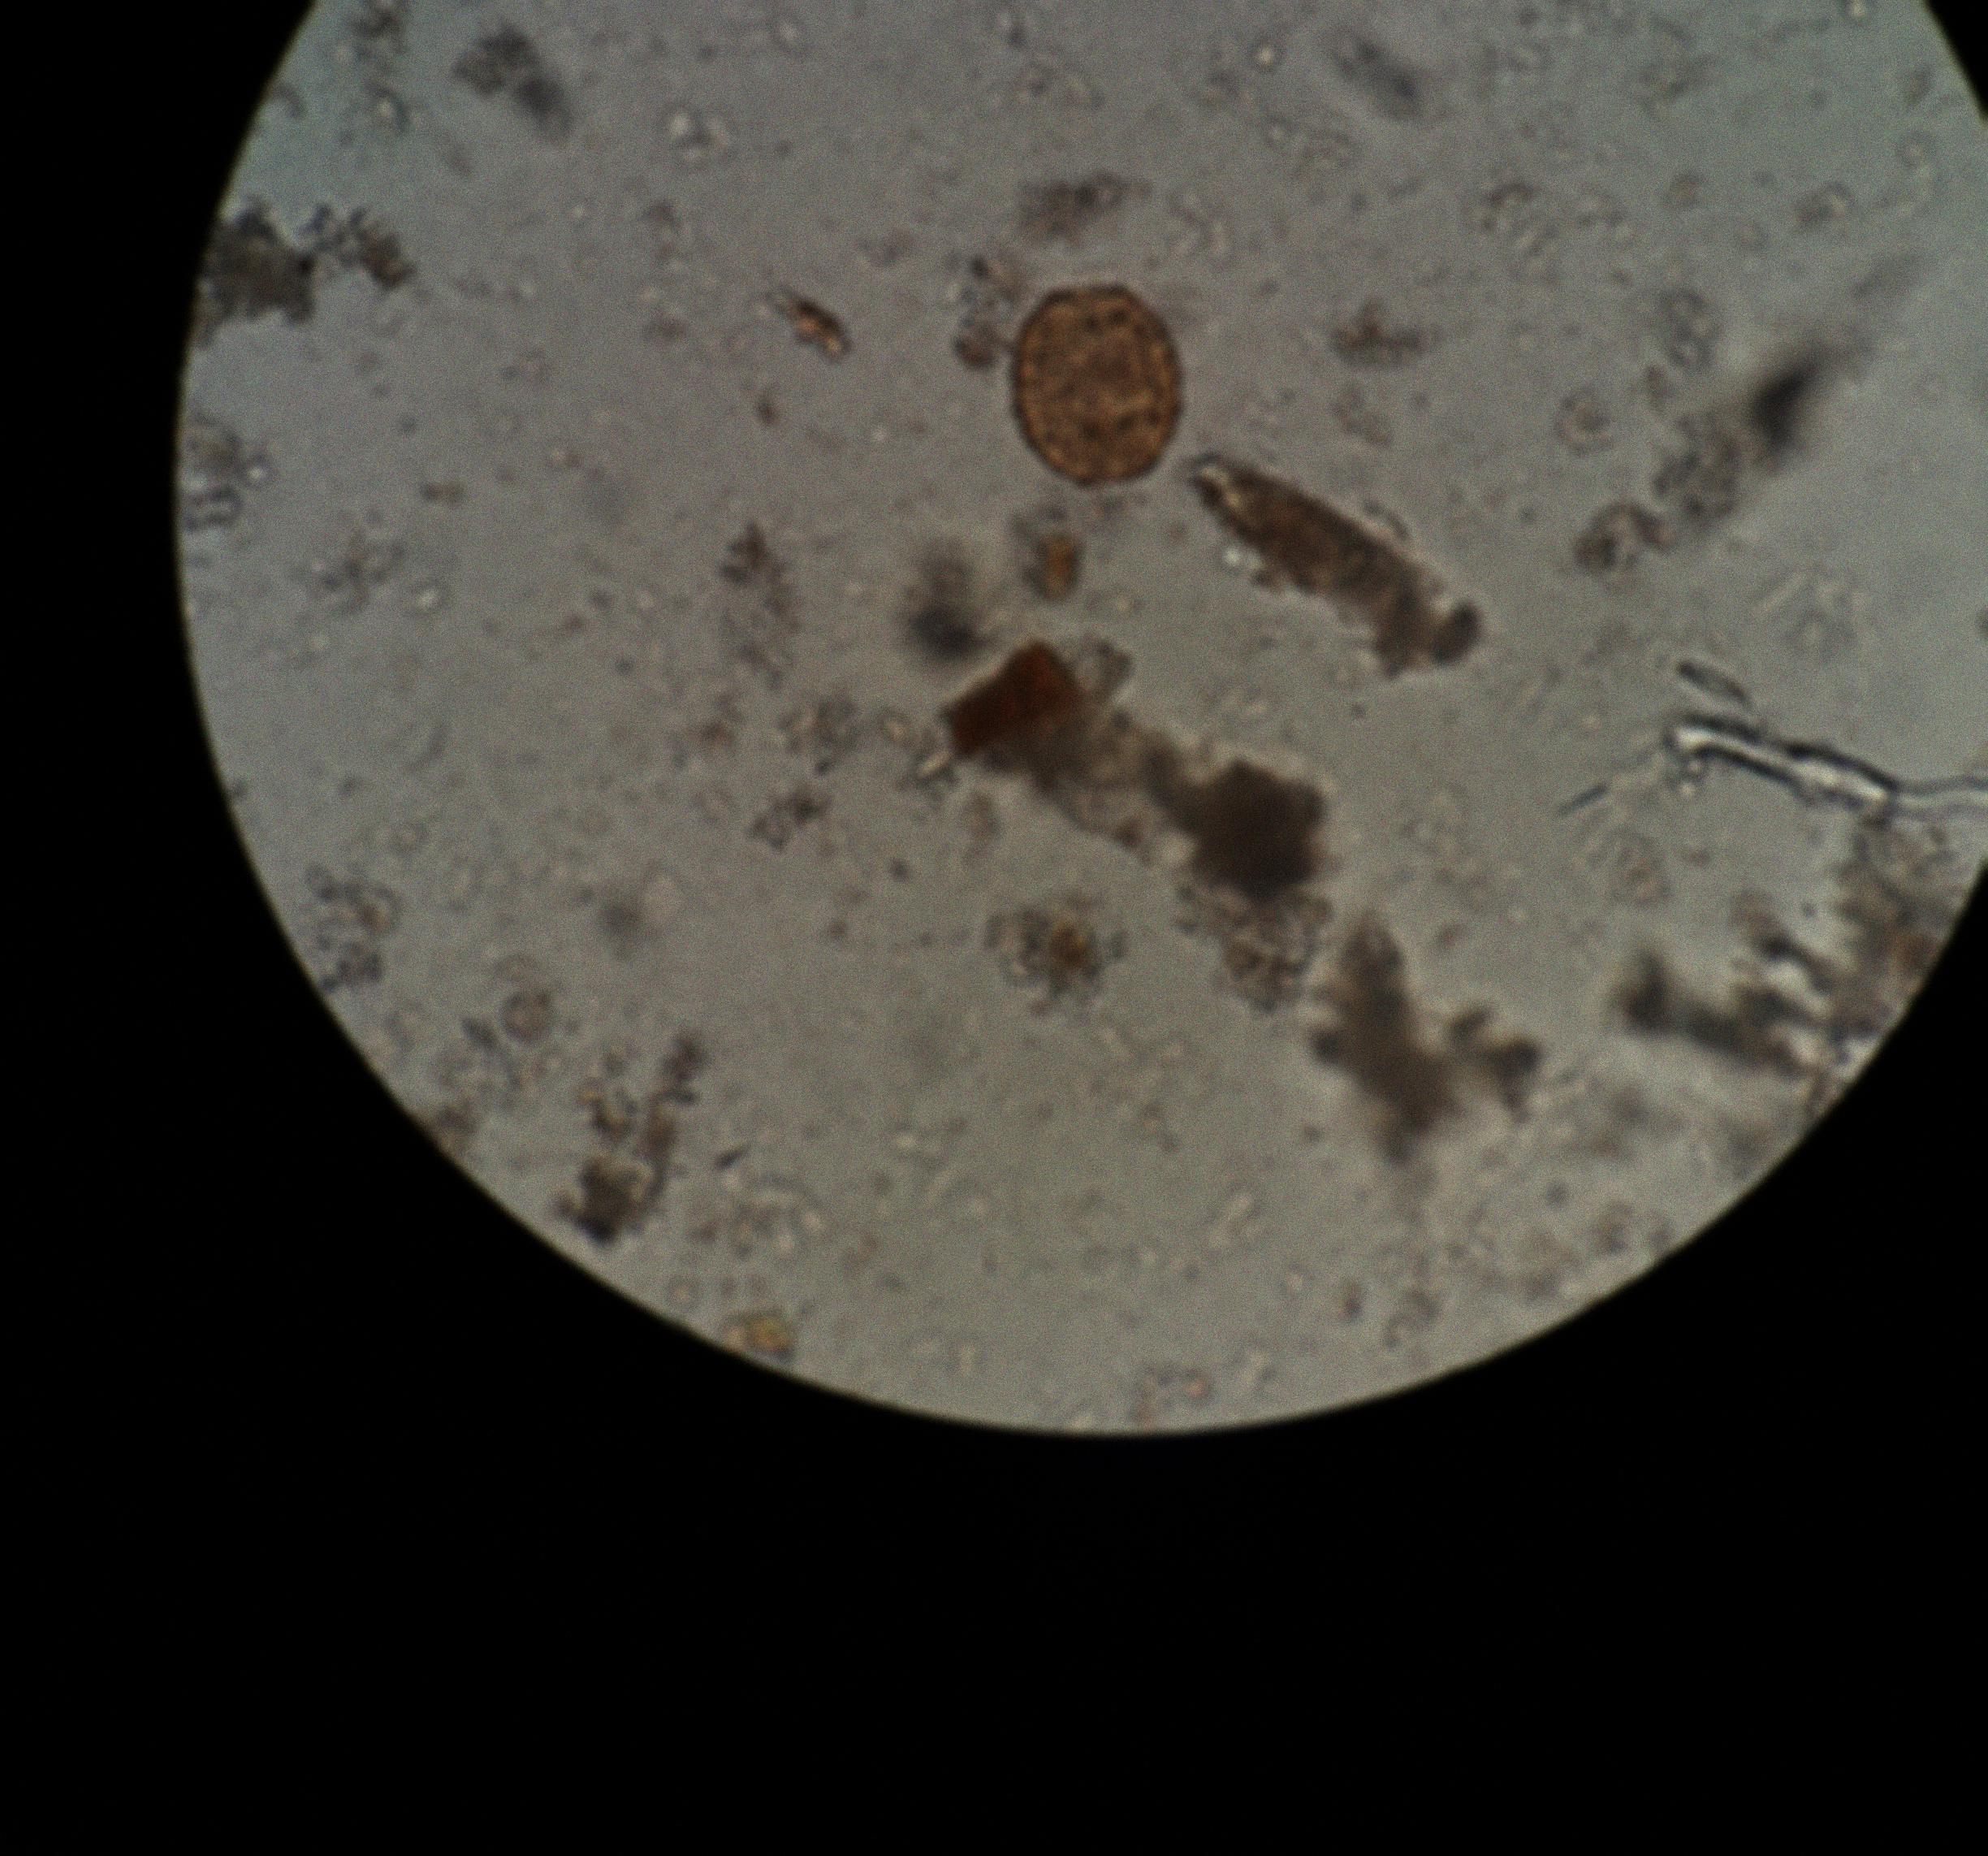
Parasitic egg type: Ascaris lumbricoides